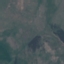
Label: HerbaceousVegetation